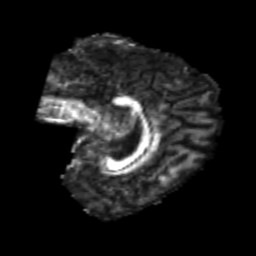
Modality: FA
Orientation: sagittal
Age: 20
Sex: female
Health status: healthy
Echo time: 0.074 s